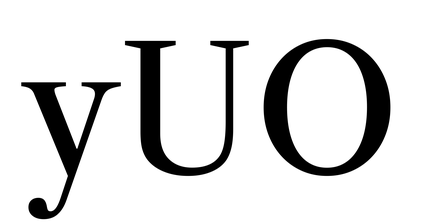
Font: LibreCaslonText_Regular